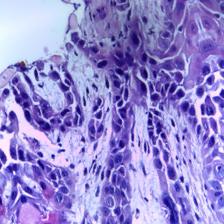
Diagnosis: OSCC